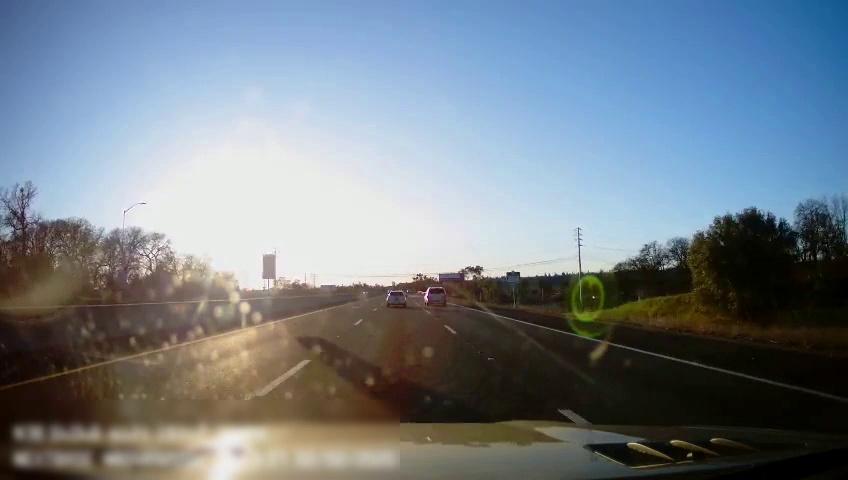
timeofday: Day
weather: Cloudy
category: Drivable Space
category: Vehicles | Car
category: Vehicles | SUV
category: Lanes | Alternate Lane
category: Lanes | Current Lane
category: Lanes | Current Lane
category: Lanes | Alternate Lane
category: Traffic | Signs